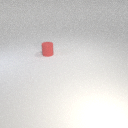
small red rubber cylinder